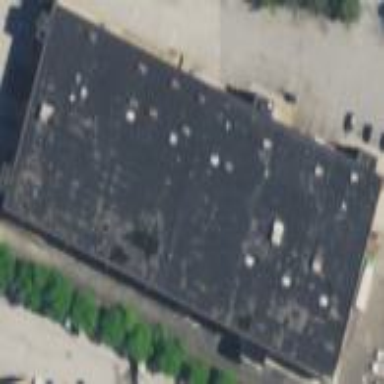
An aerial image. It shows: Warehouse building.